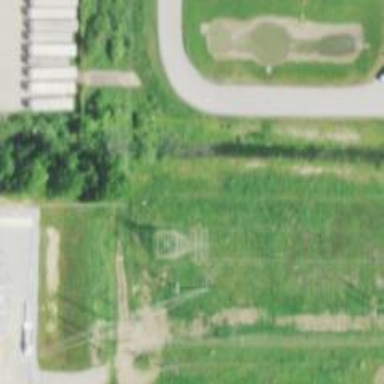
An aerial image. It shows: Lattice structure tower.